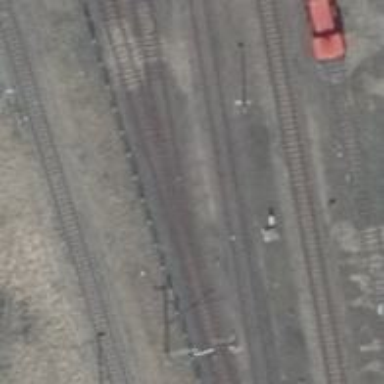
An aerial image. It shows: Railway switch.